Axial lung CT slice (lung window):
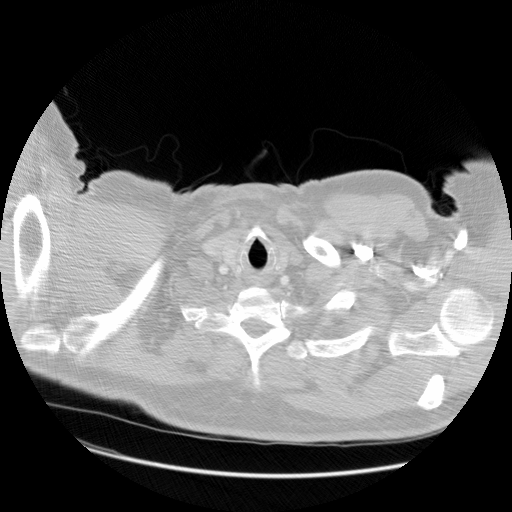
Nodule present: no